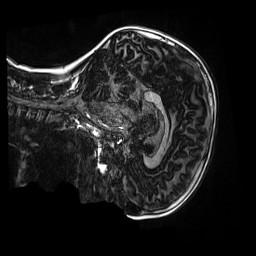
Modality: MP2RAGE
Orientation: sagittal
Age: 9
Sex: male
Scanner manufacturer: siemens
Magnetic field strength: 3 T
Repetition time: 4 s
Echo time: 0.00303 s